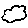
Label: cloud